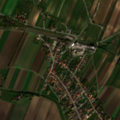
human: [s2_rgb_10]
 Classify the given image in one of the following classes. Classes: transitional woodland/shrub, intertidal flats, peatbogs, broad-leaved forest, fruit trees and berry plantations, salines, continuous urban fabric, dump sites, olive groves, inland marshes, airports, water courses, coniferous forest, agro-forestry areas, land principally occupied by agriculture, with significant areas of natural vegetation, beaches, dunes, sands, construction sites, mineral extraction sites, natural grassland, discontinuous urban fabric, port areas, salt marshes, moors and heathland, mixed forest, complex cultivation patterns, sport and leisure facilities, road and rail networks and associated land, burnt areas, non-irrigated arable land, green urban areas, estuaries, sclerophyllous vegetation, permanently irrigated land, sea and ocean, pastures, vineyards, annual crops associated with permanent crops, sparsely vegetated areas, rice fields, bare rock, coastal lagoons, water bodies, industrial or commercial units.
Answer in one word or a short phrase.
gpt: discontinuous urban fabric, non-irrigated arable land, vineyards, land principally occupied by agriculture, with significant areas of natural vegetation